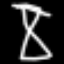
Label: hourglass